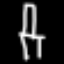
Label: chair